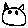
Label: cat